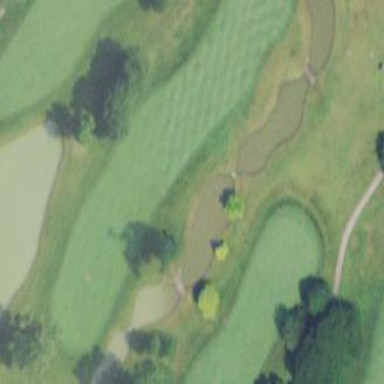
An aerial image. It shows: Water hazard in golf course. The hazard is natural water feature.